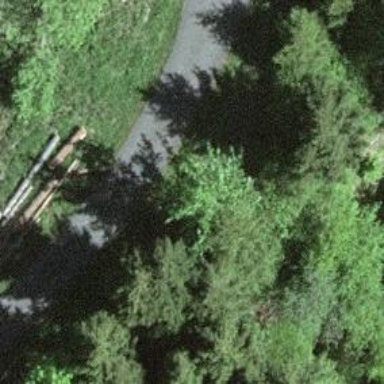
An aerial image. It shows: Well-maintained track road of grade 1.